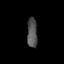
Tissue: skin
Cell type: Others
Senescence score: 0.6985
Nuclear area (px): 296
Mean DAPI intensity: 82.473